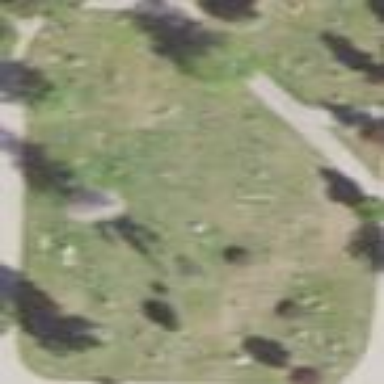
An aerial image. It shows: Sector in the cemetery.